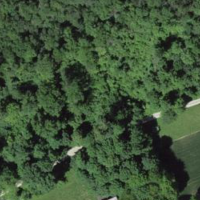
EUNIS habitat code: 41
Species observed at this site:
Lamium galeobdolon